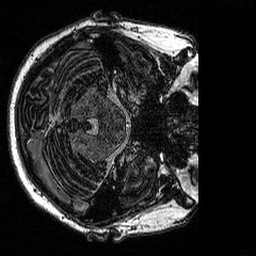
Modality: MP2RAGE
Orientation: axial
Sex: male
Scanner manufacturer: siemens
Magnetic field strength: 3 T
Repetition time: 5 s
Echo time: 0.00292 s